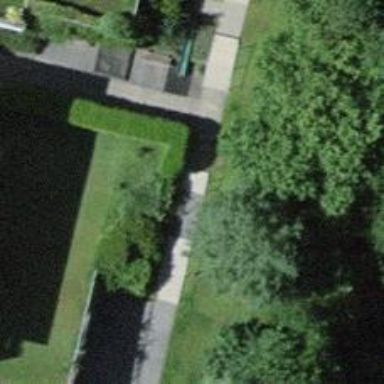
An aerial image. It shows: Road with steps.